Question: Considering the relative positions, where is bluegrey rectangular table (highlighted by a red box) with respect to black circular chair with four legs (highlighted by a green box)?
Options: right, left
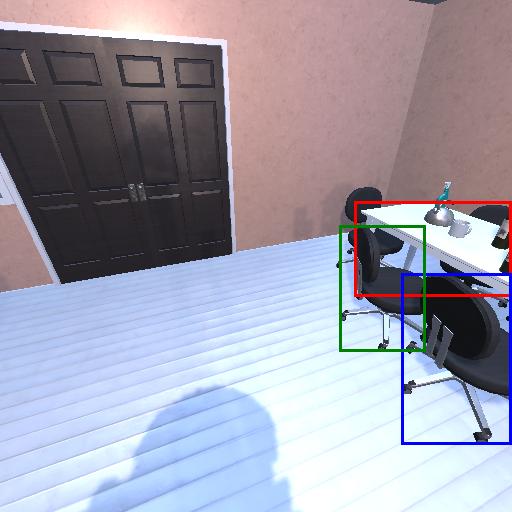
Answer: right